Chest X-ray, PA view. Patient: 28 years old, sex M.
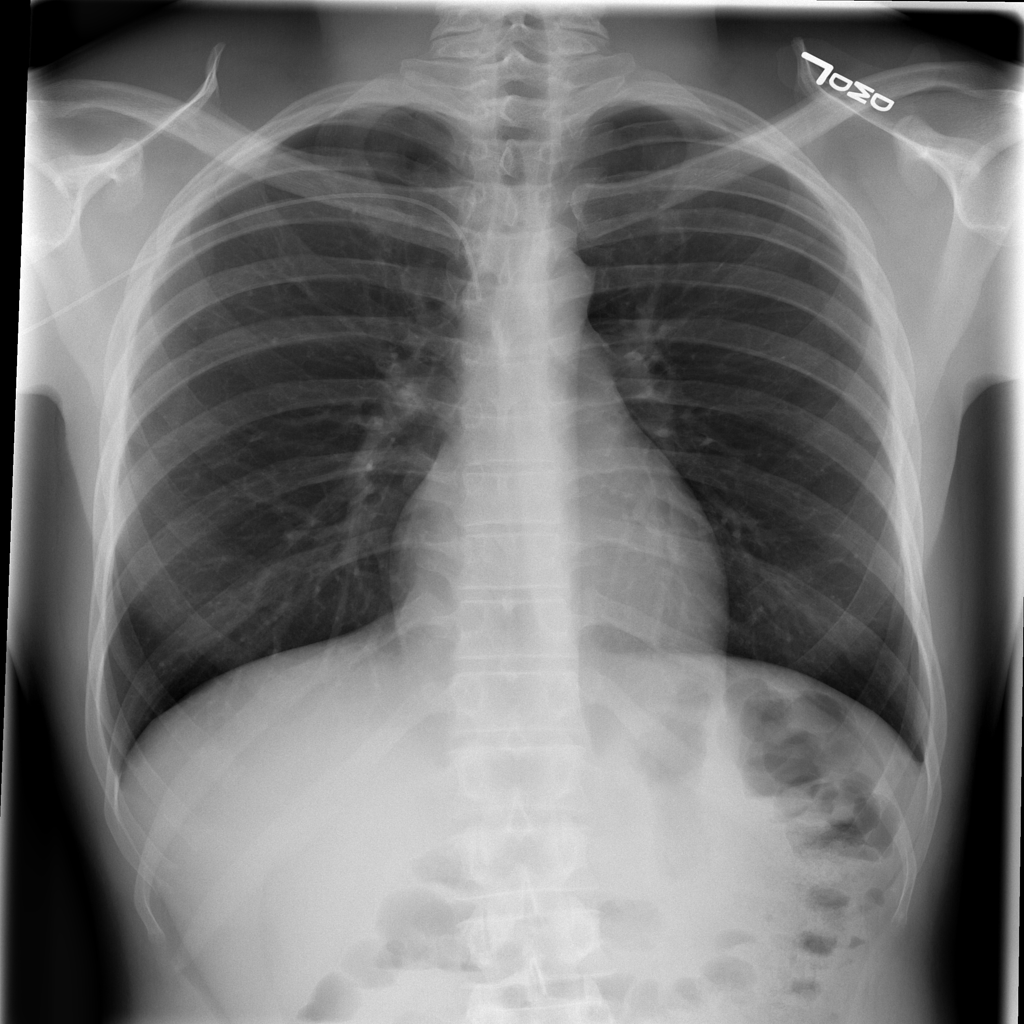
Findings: No Finding